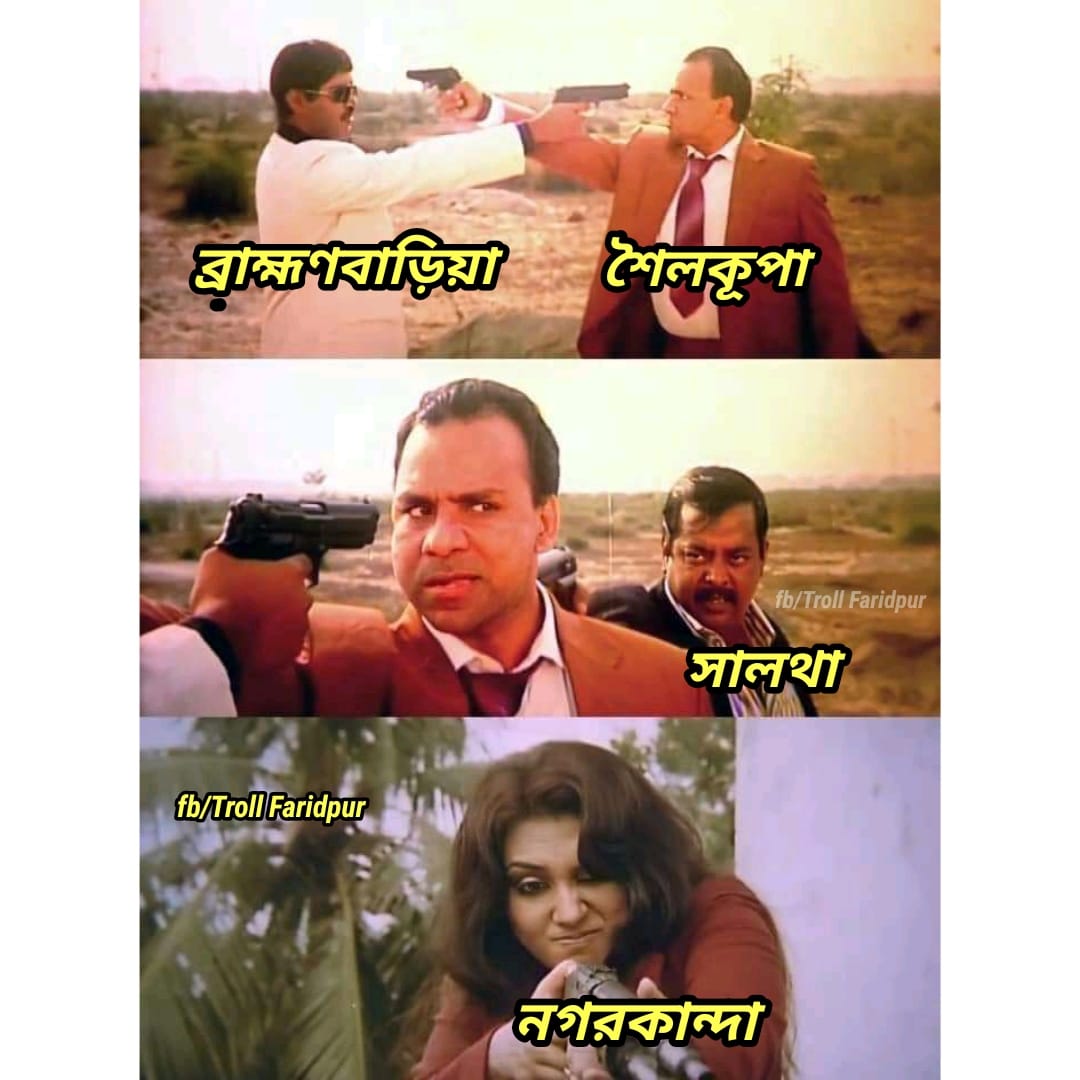
Caption:  ব্রাক্ষ্মনবাড়িয়া   শৈলকূপা    সালথা    নগরকান্দা
Label: non-hate